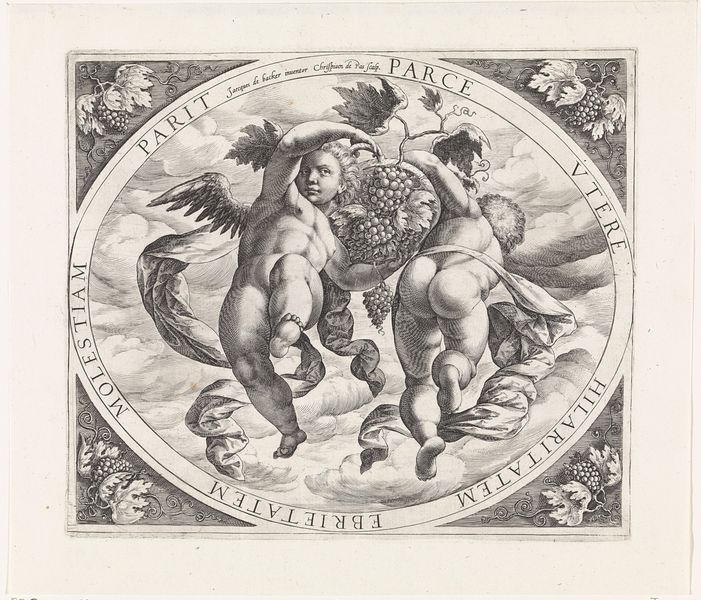
Titel: Matigheid
Künstler: Crispijn van de (I) Passe
Standort: Amsterdam
Institution: Rijksmuseum
Schlagwörter: blanc, ciel, hommes, raisins, les raisins, molestiam, parit, parce, hilaritatem